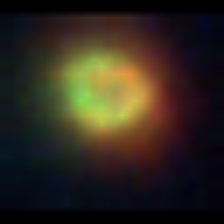
Taxon: NanoPlankton
Group: Other